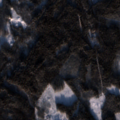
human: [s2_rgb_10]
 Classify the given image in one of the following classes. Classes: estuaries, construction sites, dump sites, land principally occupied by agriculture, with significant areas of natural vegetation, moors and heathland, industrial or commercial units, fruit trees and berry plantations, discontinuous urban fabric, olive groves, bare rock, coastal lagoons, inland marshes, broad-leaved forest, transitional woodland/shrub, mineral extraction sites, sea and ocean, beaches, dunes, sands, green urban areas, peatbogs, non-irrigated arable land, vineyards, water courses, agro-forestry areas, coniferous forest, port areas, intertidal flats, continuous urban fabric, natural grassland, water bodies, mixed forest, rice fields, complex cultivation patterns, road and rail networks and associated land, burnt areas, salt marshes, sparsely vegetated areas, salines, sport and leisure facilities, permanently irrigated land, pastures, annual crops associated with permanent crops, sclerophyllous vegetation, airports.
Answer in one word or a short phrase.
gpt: coniferous forest, mixed forest, transitional woodland/shrub